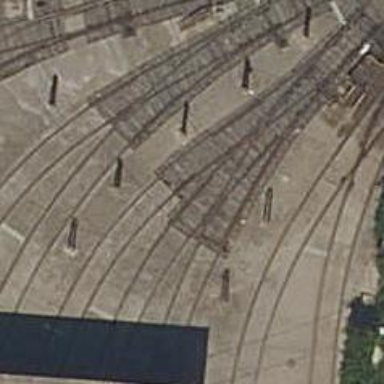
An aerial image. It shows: Yard with electrified contact lines.